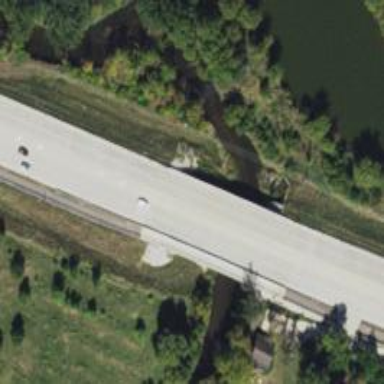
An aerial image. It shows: Primary highway with bridge.